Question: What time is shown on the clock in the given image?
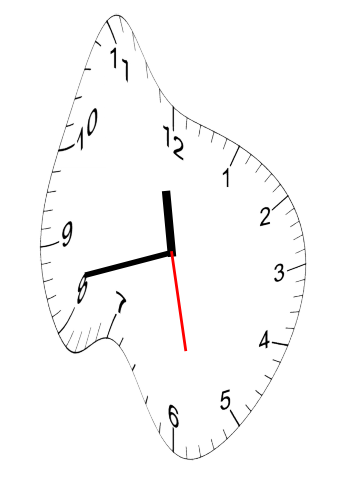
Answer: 11:42:28